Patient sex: M
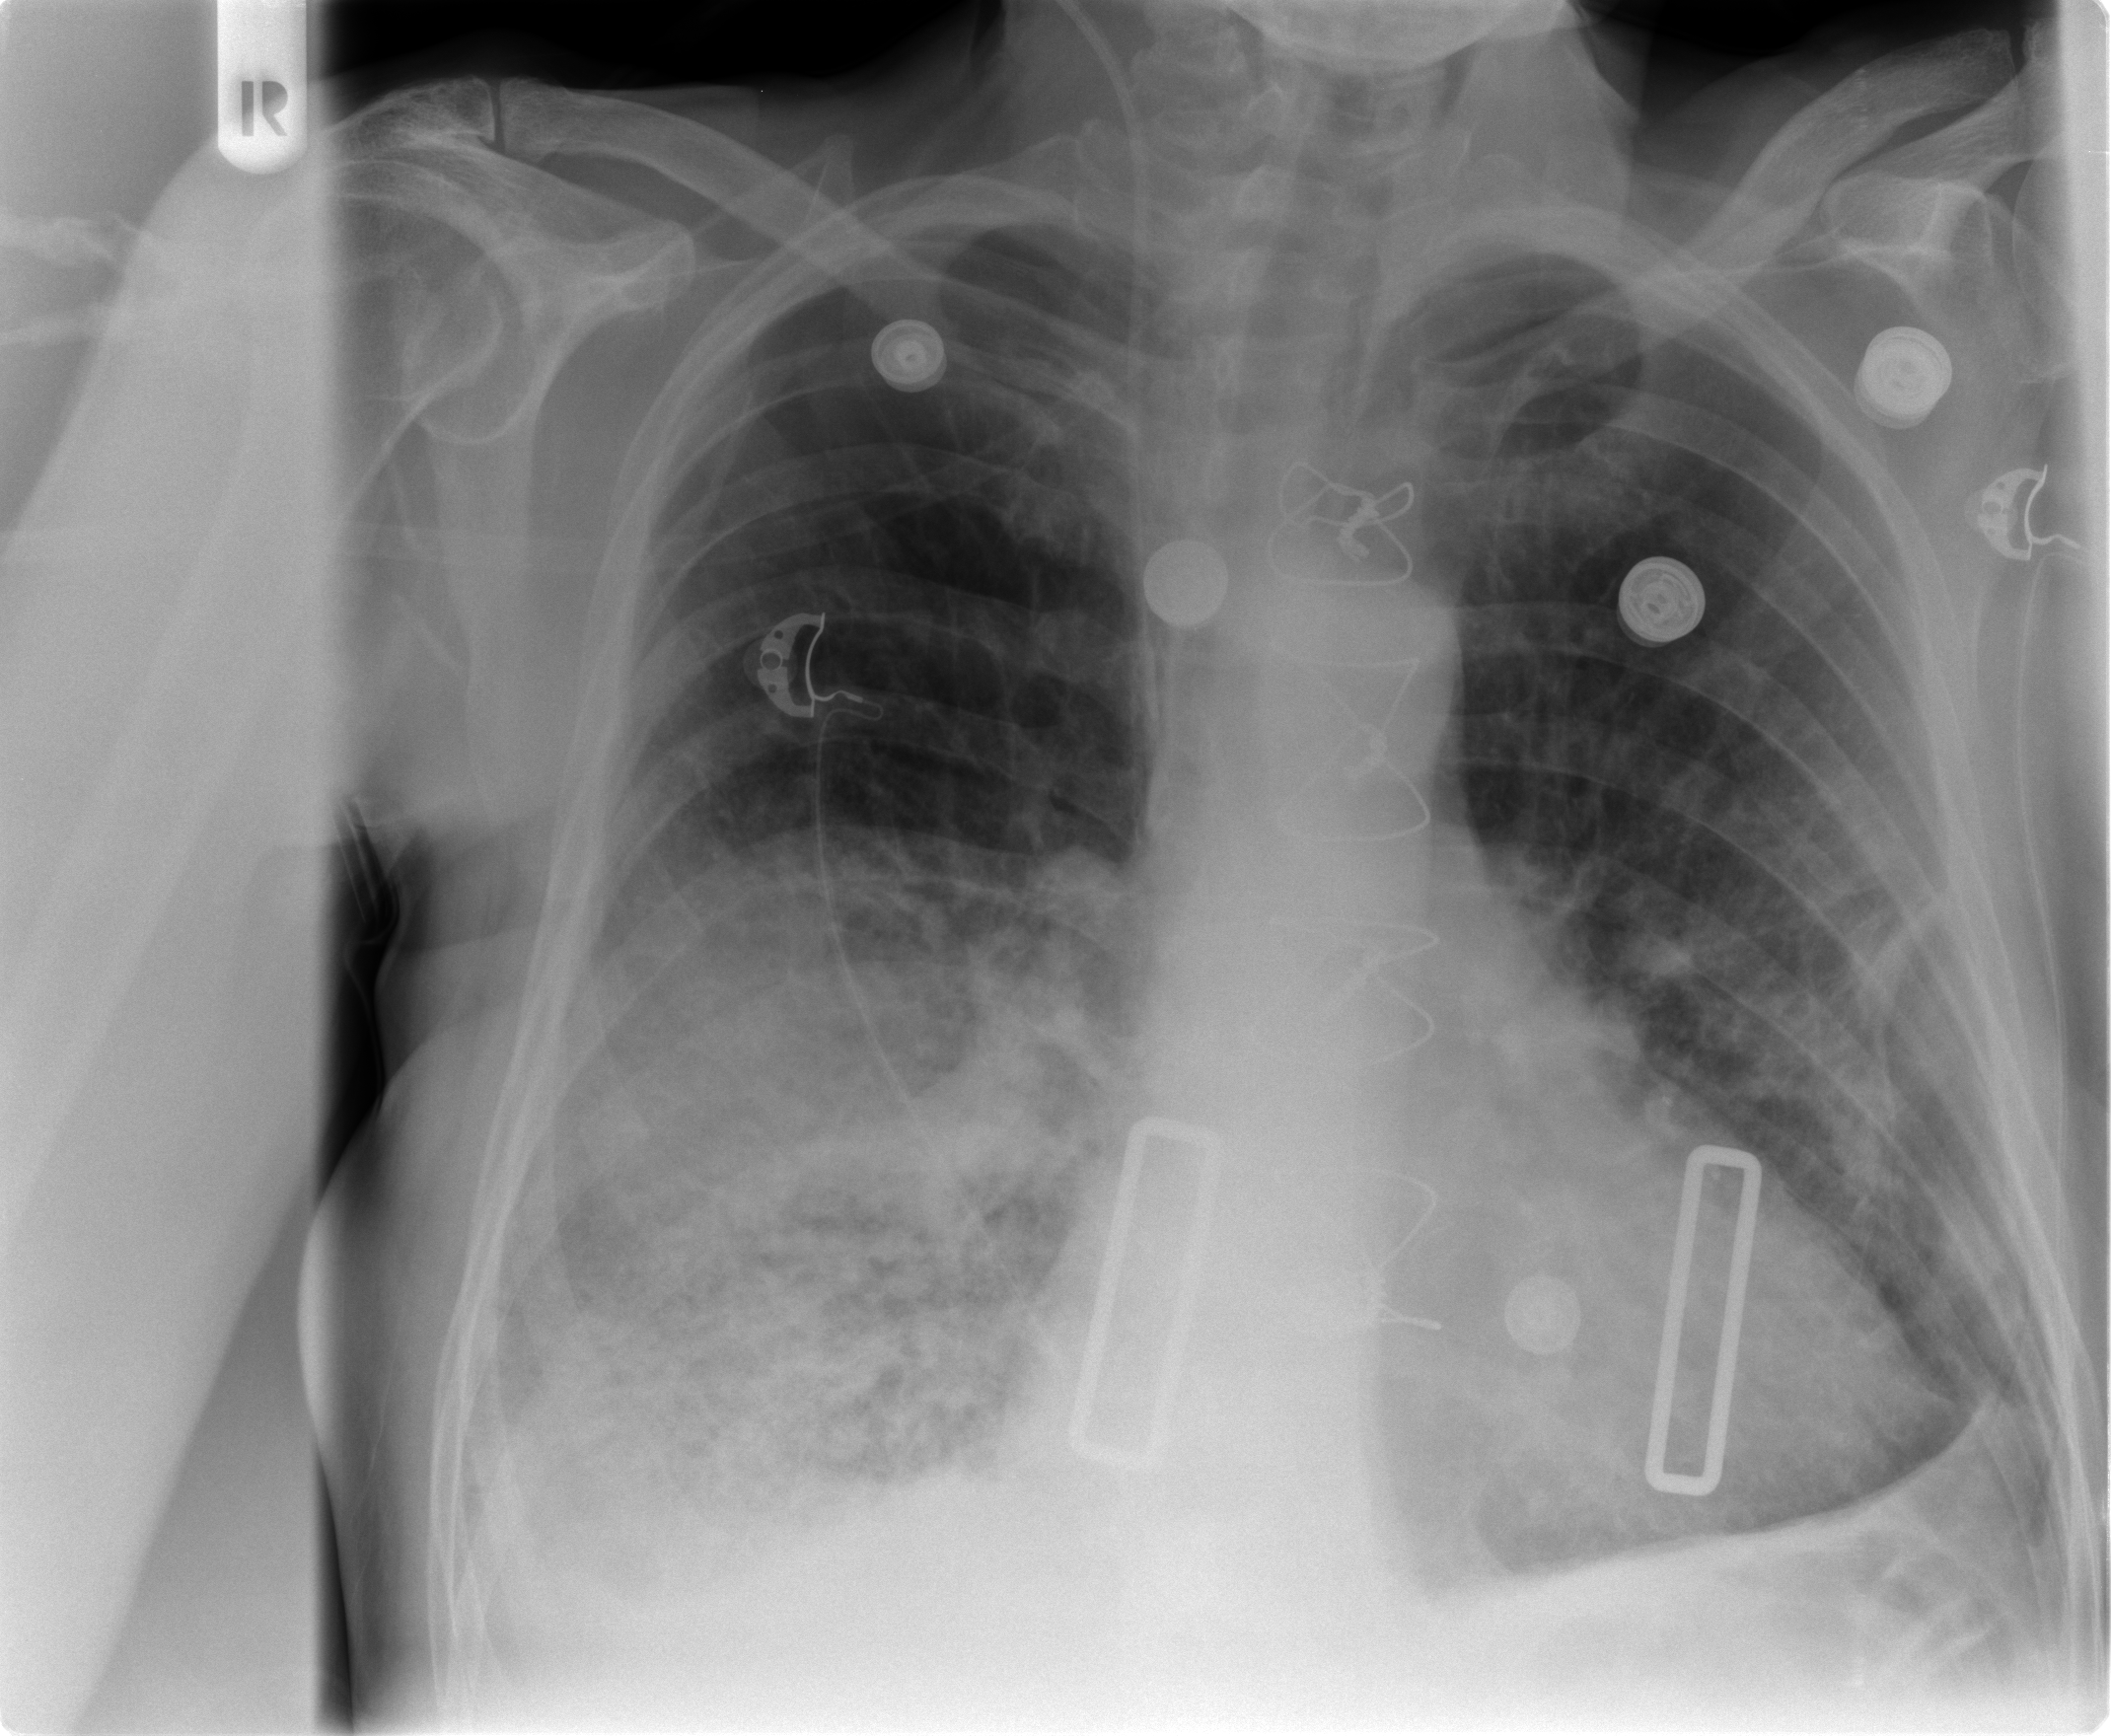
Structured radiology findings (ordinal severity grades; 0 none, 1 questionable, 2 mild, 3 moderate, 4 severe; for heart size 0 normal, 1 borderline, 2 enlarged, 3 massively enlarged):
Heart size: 1
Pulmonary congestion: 2
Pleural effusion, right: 2
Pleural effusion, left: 0
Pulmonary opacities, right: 3
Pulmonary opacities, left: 2
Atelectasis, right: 2
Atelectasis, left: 2